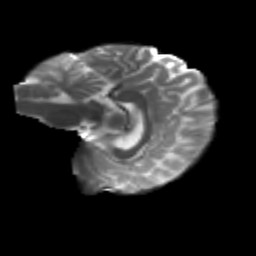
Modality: T2w
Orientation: sagittal
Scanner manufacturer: siemens
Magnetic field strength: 3 T
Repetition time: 4.16 s
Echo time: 0.0806 s